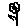
Label: flower